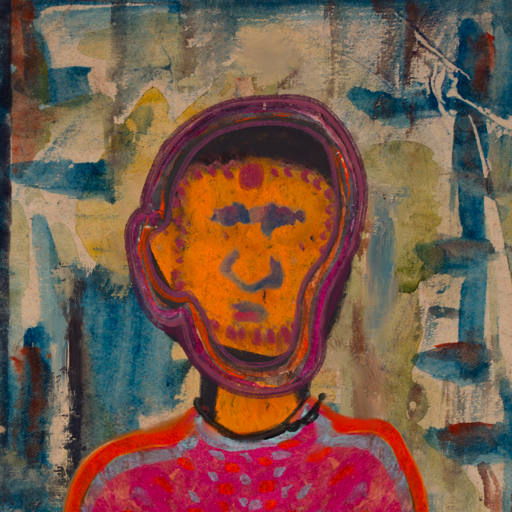
Background: Orphan, Head And Neck Front: Doll, Face Front: In_The_Sun, Bust: Sisters, Hair Front: Hypocrite, Head Accessory: Blank, Second Necklace: Blank, Necklace: Orphan, Baby: Blank